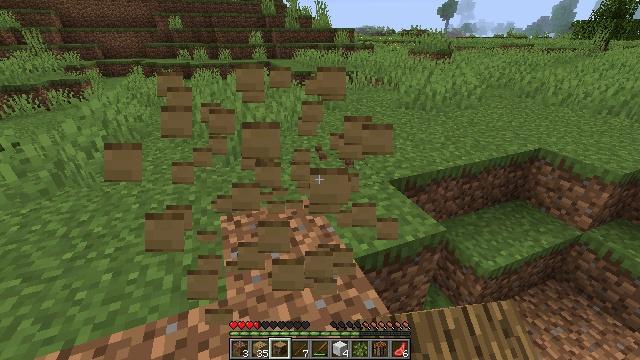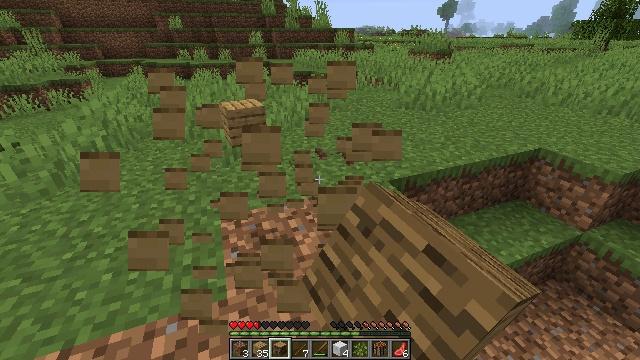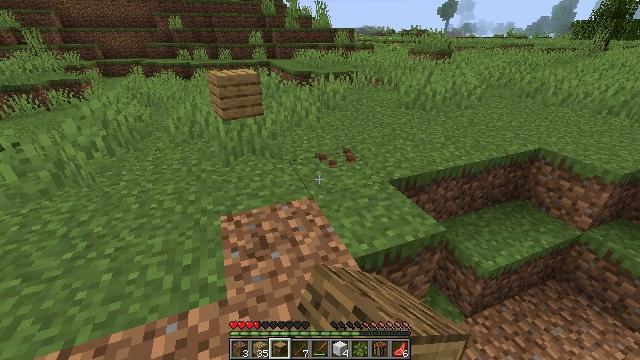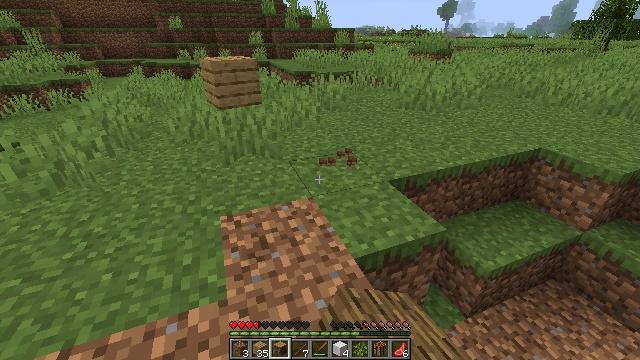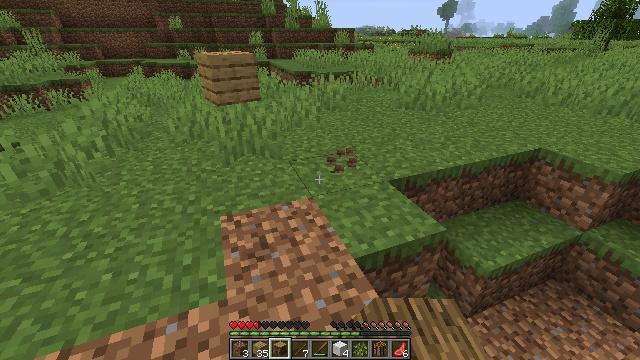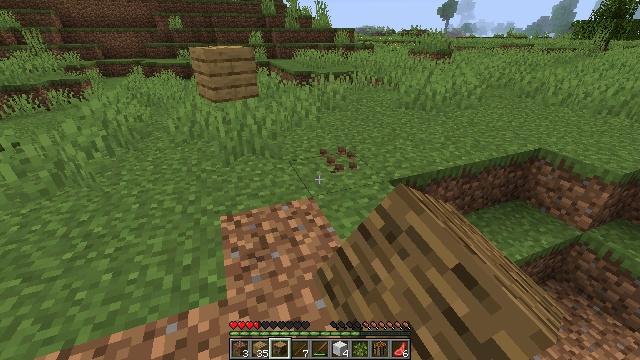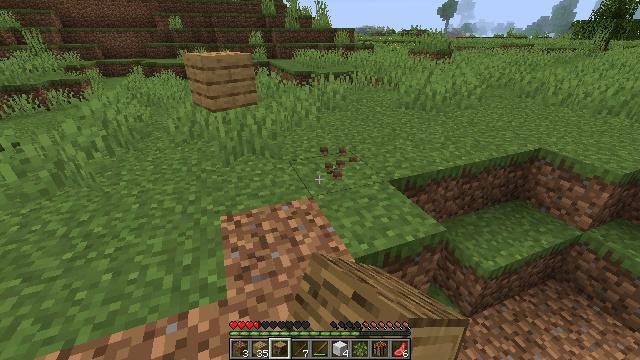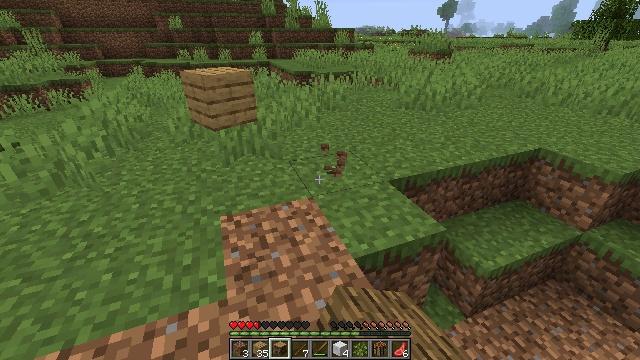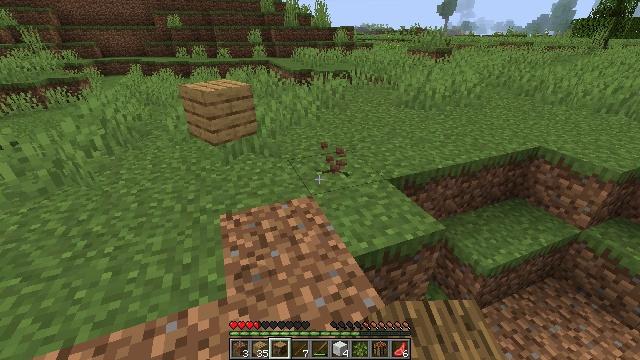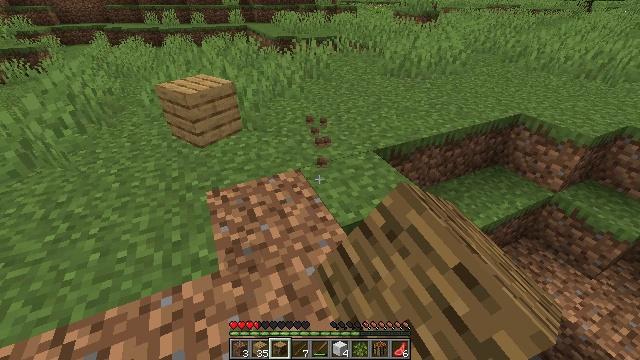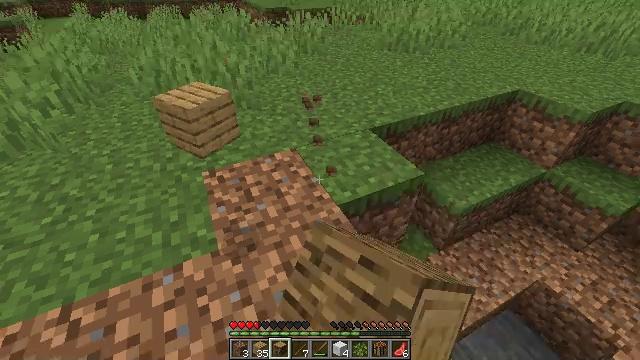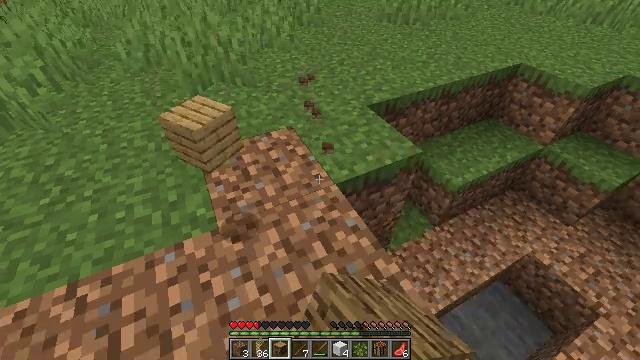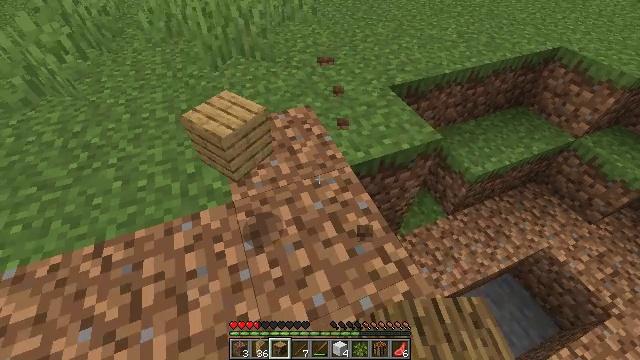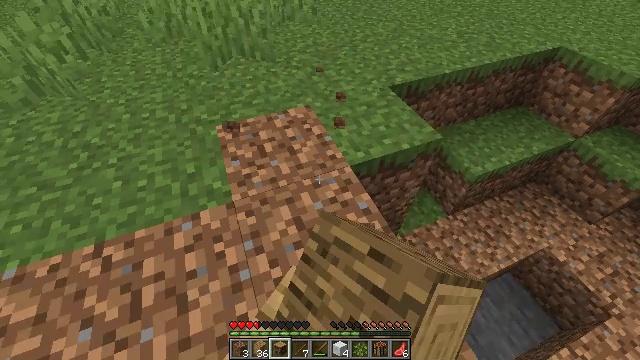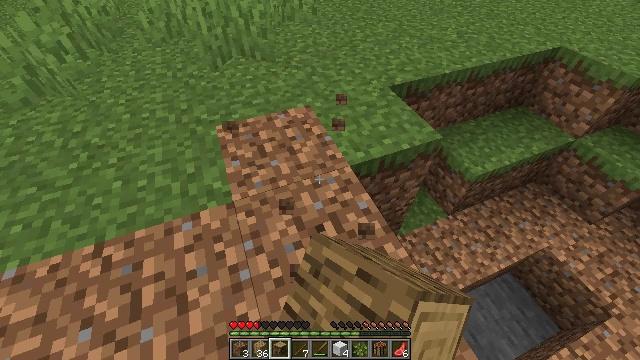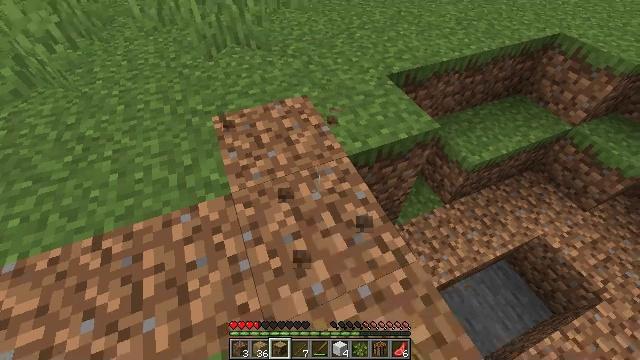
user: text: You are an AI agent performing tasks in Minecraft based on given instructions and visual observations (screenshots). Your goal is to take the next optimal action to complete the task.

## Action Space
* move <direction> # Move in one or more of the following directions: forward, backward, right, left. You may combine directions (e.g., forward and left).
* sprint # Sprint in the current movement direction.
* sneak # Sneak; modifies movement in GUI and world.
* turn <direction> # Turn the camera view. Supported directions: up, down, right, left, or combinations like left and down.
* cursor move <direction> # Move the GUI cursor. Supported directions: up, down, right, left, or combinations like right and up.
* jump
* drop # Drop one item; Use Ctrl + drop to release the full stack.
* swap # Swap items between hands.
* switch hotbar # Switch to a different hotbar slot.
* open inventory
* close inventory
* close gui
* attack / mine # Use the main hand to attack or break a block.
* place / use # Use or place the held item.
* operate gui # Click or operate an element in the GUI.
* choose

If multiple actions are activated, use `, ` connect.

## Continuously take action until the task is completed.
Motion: motion action
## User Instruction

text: Collect the oak pressure plate for later use.
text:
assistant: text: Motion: attack / mine
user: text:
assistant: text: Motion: attack / mine
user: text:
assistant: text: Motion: attack / mine
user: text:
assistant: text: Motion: attack / mine
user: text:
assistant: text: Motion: attack / mine
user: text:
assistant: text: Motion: attack / mine
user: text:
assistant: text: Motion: attack / mine
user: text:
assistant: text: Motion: attack / mine
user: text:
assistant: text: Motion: turn right and down, attack / mine
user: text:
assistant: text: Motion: turn right and down, attack / mine
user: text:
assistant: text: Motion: turn down, attack / mine
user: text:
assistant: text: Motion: turn left and down, attack / mine
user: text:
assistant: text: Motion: attack / mine
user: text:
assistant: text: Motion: attack / mine
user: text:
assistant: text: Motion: turn down
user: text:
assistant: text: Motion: turn right and down
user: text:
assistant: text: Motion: turn right and down
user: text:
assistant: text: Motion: turn right and down
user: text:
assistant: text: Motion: turn right and down
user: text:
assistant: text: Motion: turn right and down
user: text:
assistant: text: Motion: turn right and down
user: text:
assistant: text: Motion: turn right
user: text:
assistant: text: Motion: turn right and up
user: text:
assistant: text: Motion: turn right
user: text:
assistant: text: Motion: turn right
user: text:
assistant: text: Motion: turn right
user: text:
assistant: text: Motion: turn right
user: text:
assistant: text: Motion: turn right
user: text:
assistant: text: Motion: turn right
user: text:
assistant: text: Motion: turn right